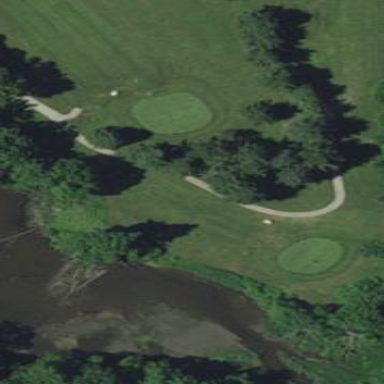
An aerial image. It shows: Rough area in golf course.